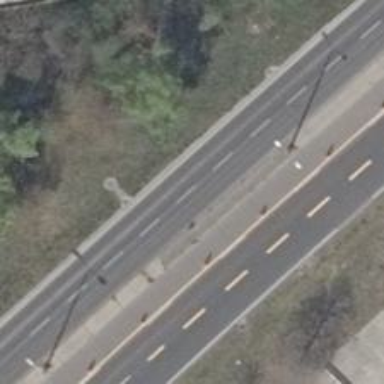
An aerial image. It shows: Primary highway with no sidewalk. It is motorroad.